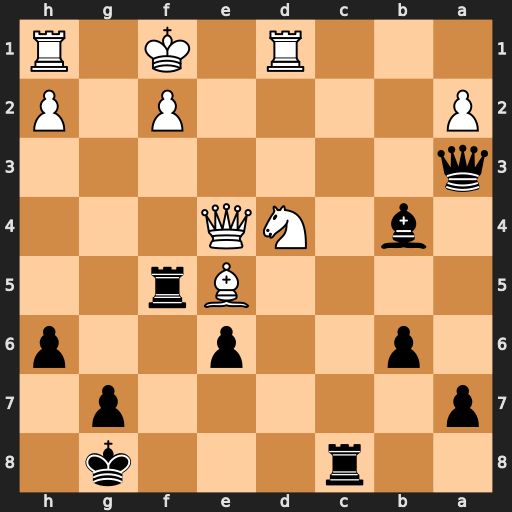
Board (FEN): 2r3k1/p5p1/1p2p2p/4Br2/1b1NQ3/q7/P4P1P/3R1K1R
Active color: b
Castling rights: -
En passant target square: -
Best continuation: Qh3+ Qg2 Qxg2+ Kxg2 Rxe5